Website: macys
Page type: delivery-shipping
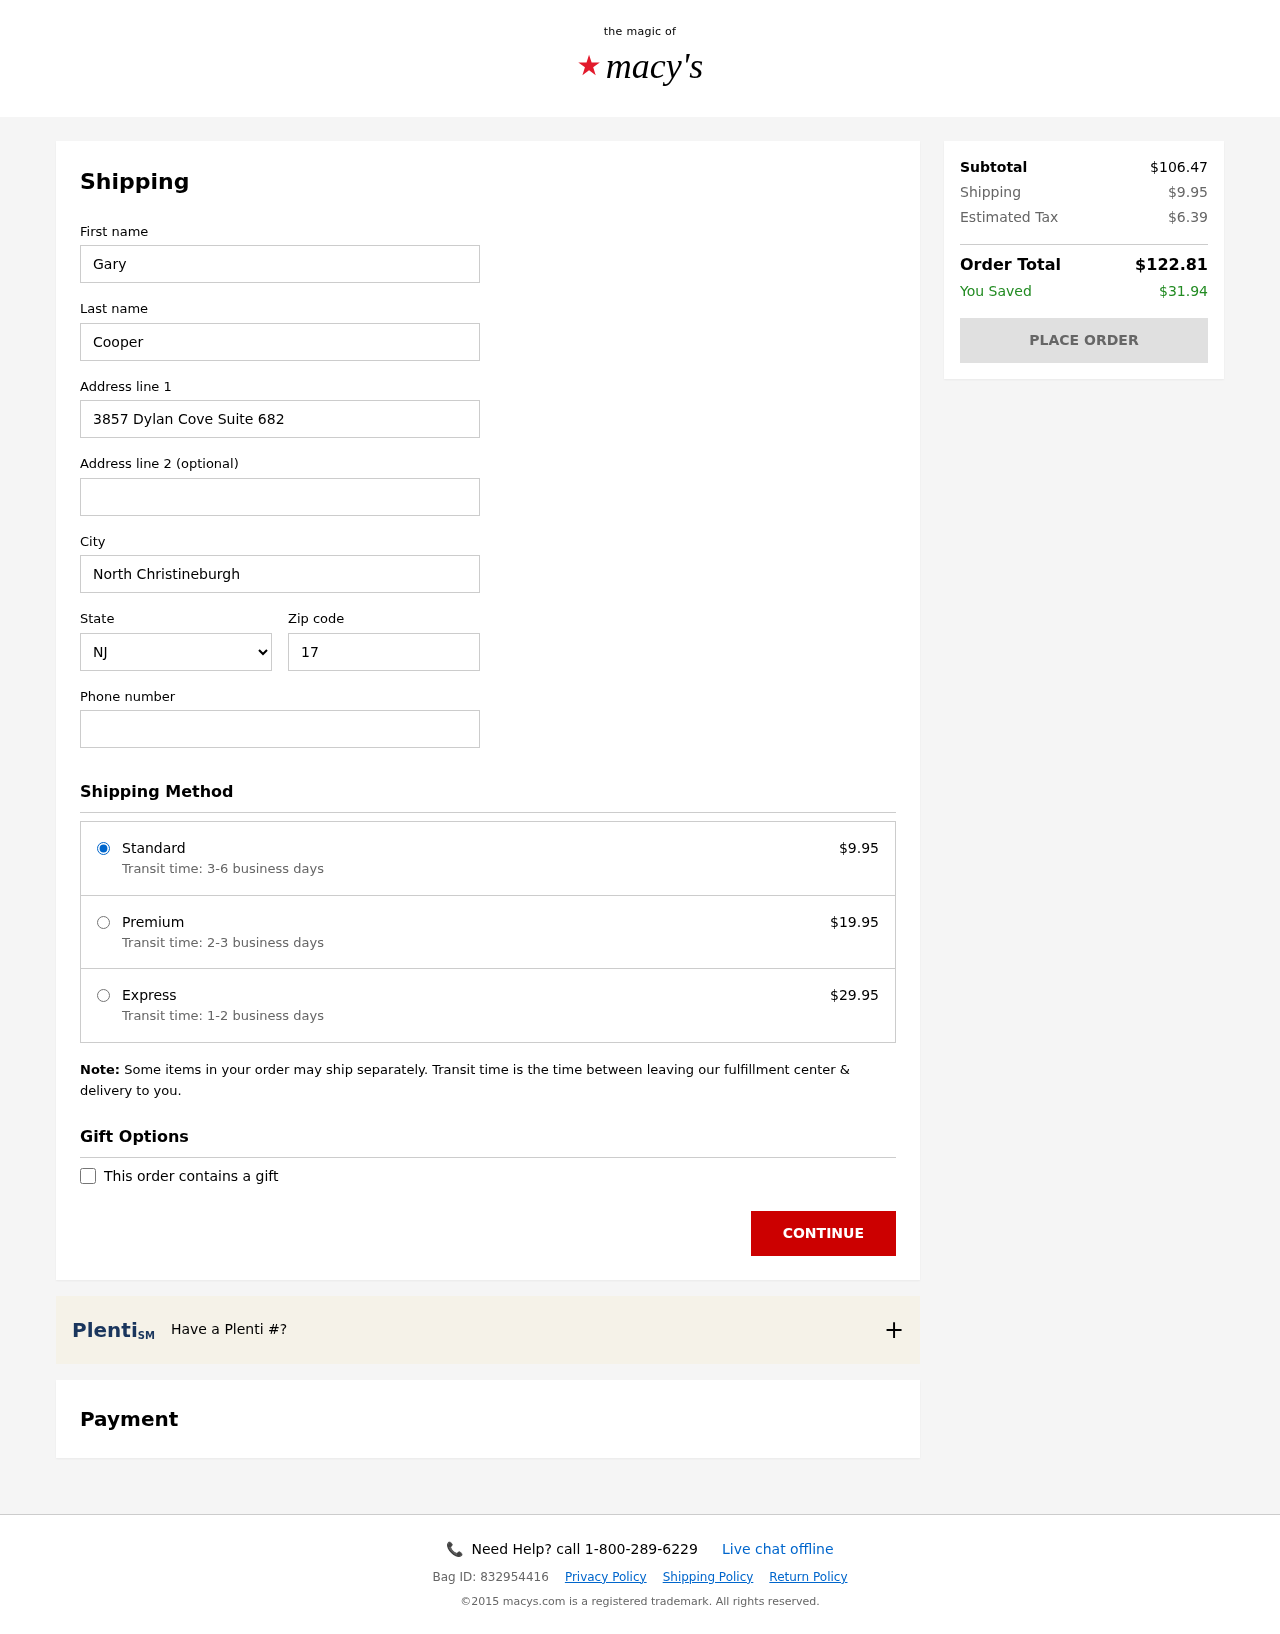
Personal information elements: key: PII_CITY
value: North Christineburgh
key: PII_FIRSTNAME
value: Gary
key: PII_LASTNAME
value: Cooper
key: PII_PHONE
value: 3274118930
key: PII_POSTCODE
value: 17948
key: PII_STATE_ABBR
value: NJ
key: PII_STREET
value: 3857 Dylan Cove Suite 682
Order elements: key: ORDER_SHIPPING_COST
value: $9.95
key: ORDER_SHIPPING_PREMIUM
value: $19.95
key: ORDER_SHIPPING_EXPRESS
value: $29.95
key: ORDER_SUBTOTAL
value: $106.47
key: ORDER_TAX
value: $6.39
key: ORDER_TOTAL
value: $122.81
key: ORDER_SAVINGS
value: $31.94